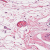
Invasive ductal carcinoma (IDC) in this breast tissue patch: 0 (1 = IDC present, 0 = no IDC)